The image is a continuous-wavelet scalogram (time versus scale) of a rotating-machine vibration signal. Classify the rotor condition as one of: normal, misalignment, unbalance, looseness.
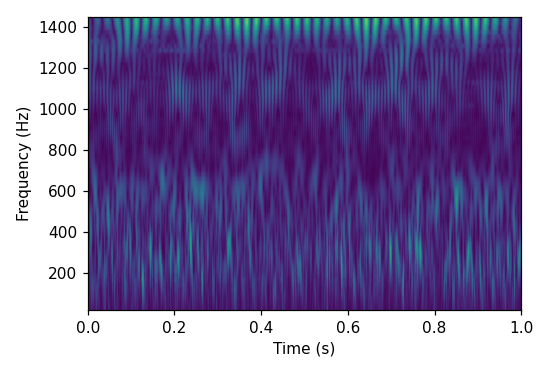
Answer: unbalance